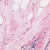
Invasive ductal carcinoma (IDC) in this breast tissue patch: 0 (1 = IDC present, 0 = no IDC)